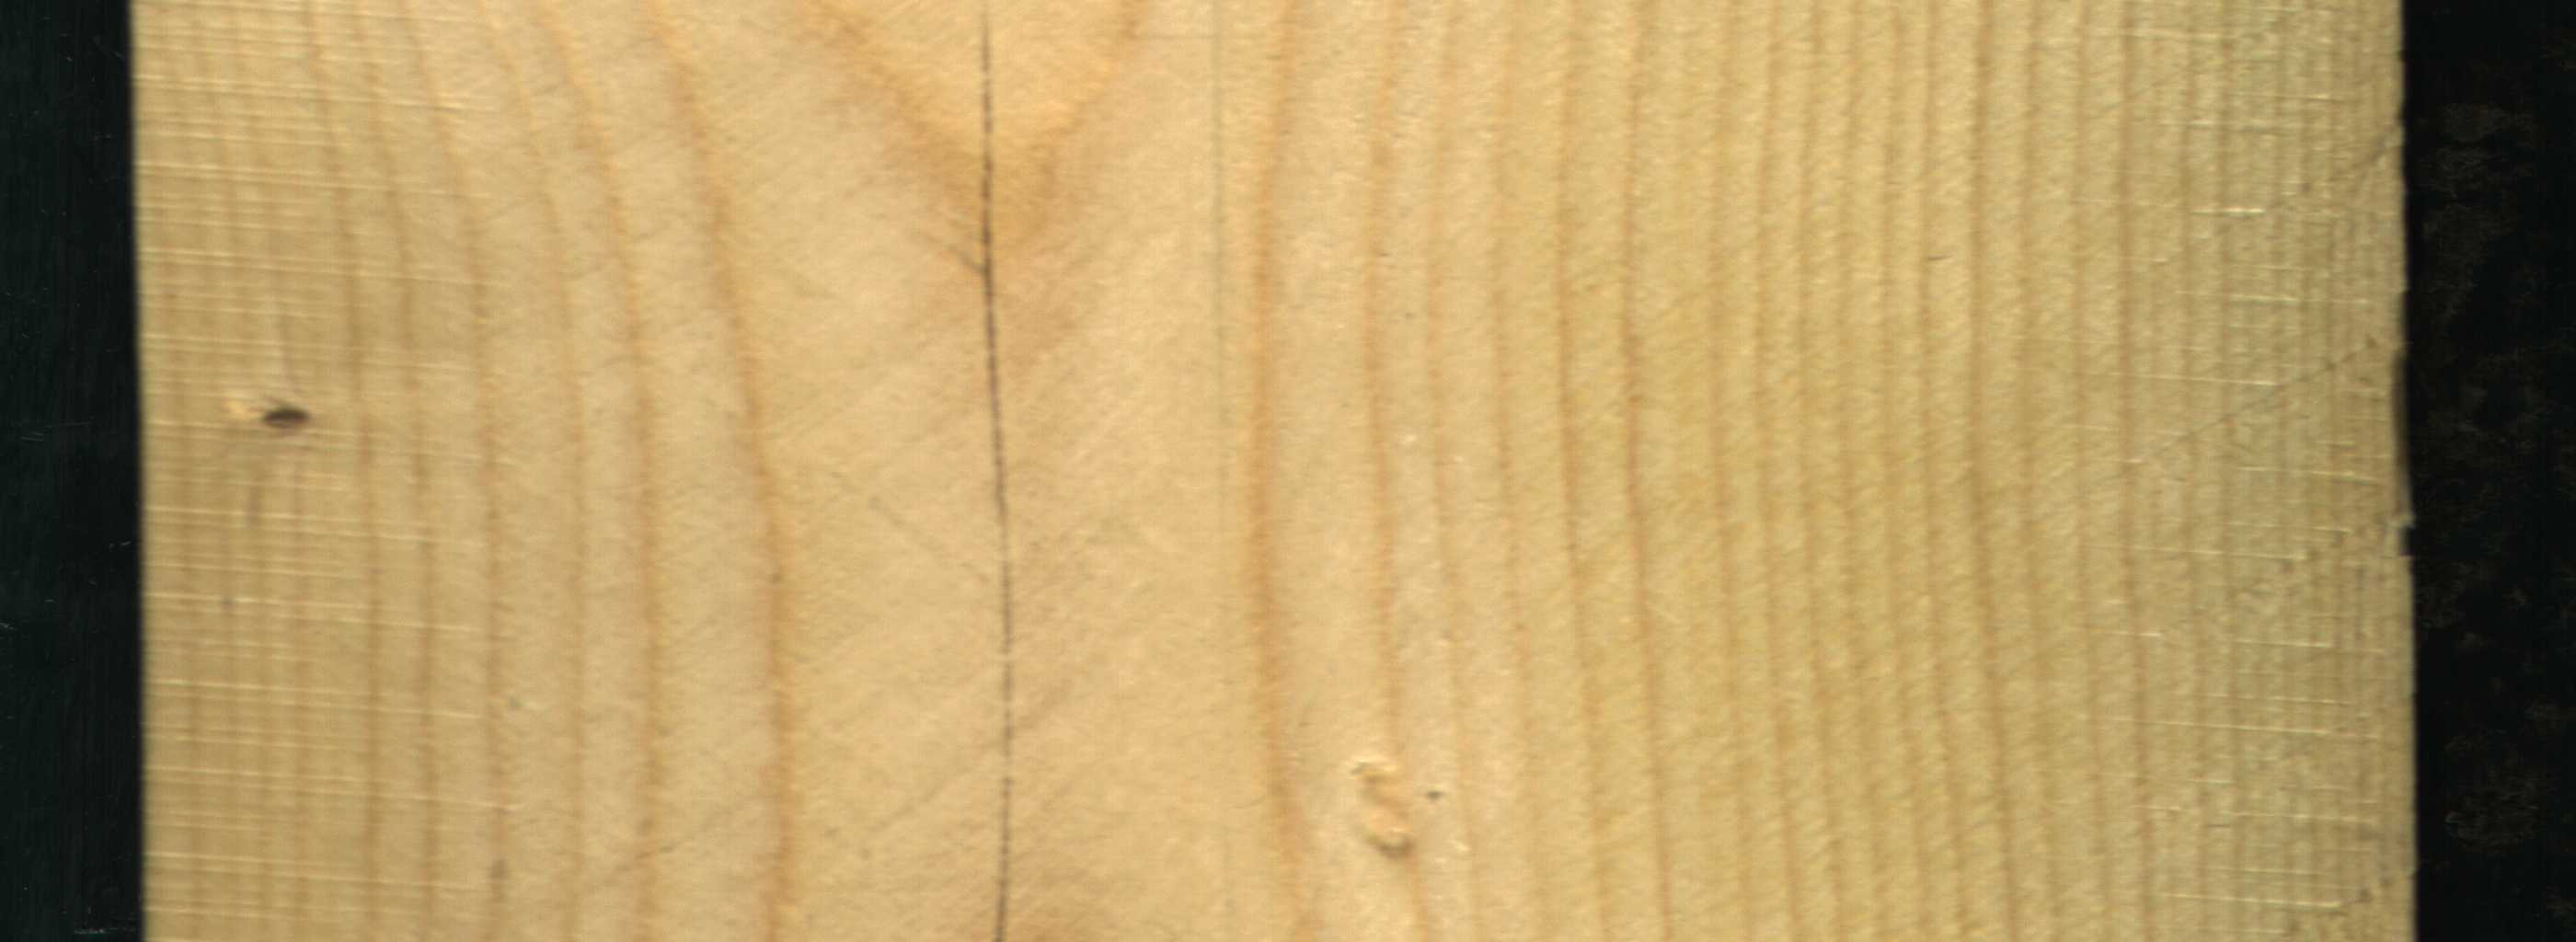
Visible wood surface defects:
Crack
Live_Knot